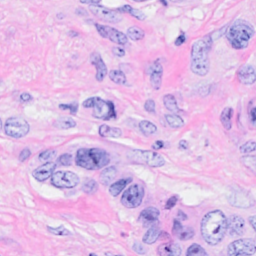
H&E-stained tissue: Breast